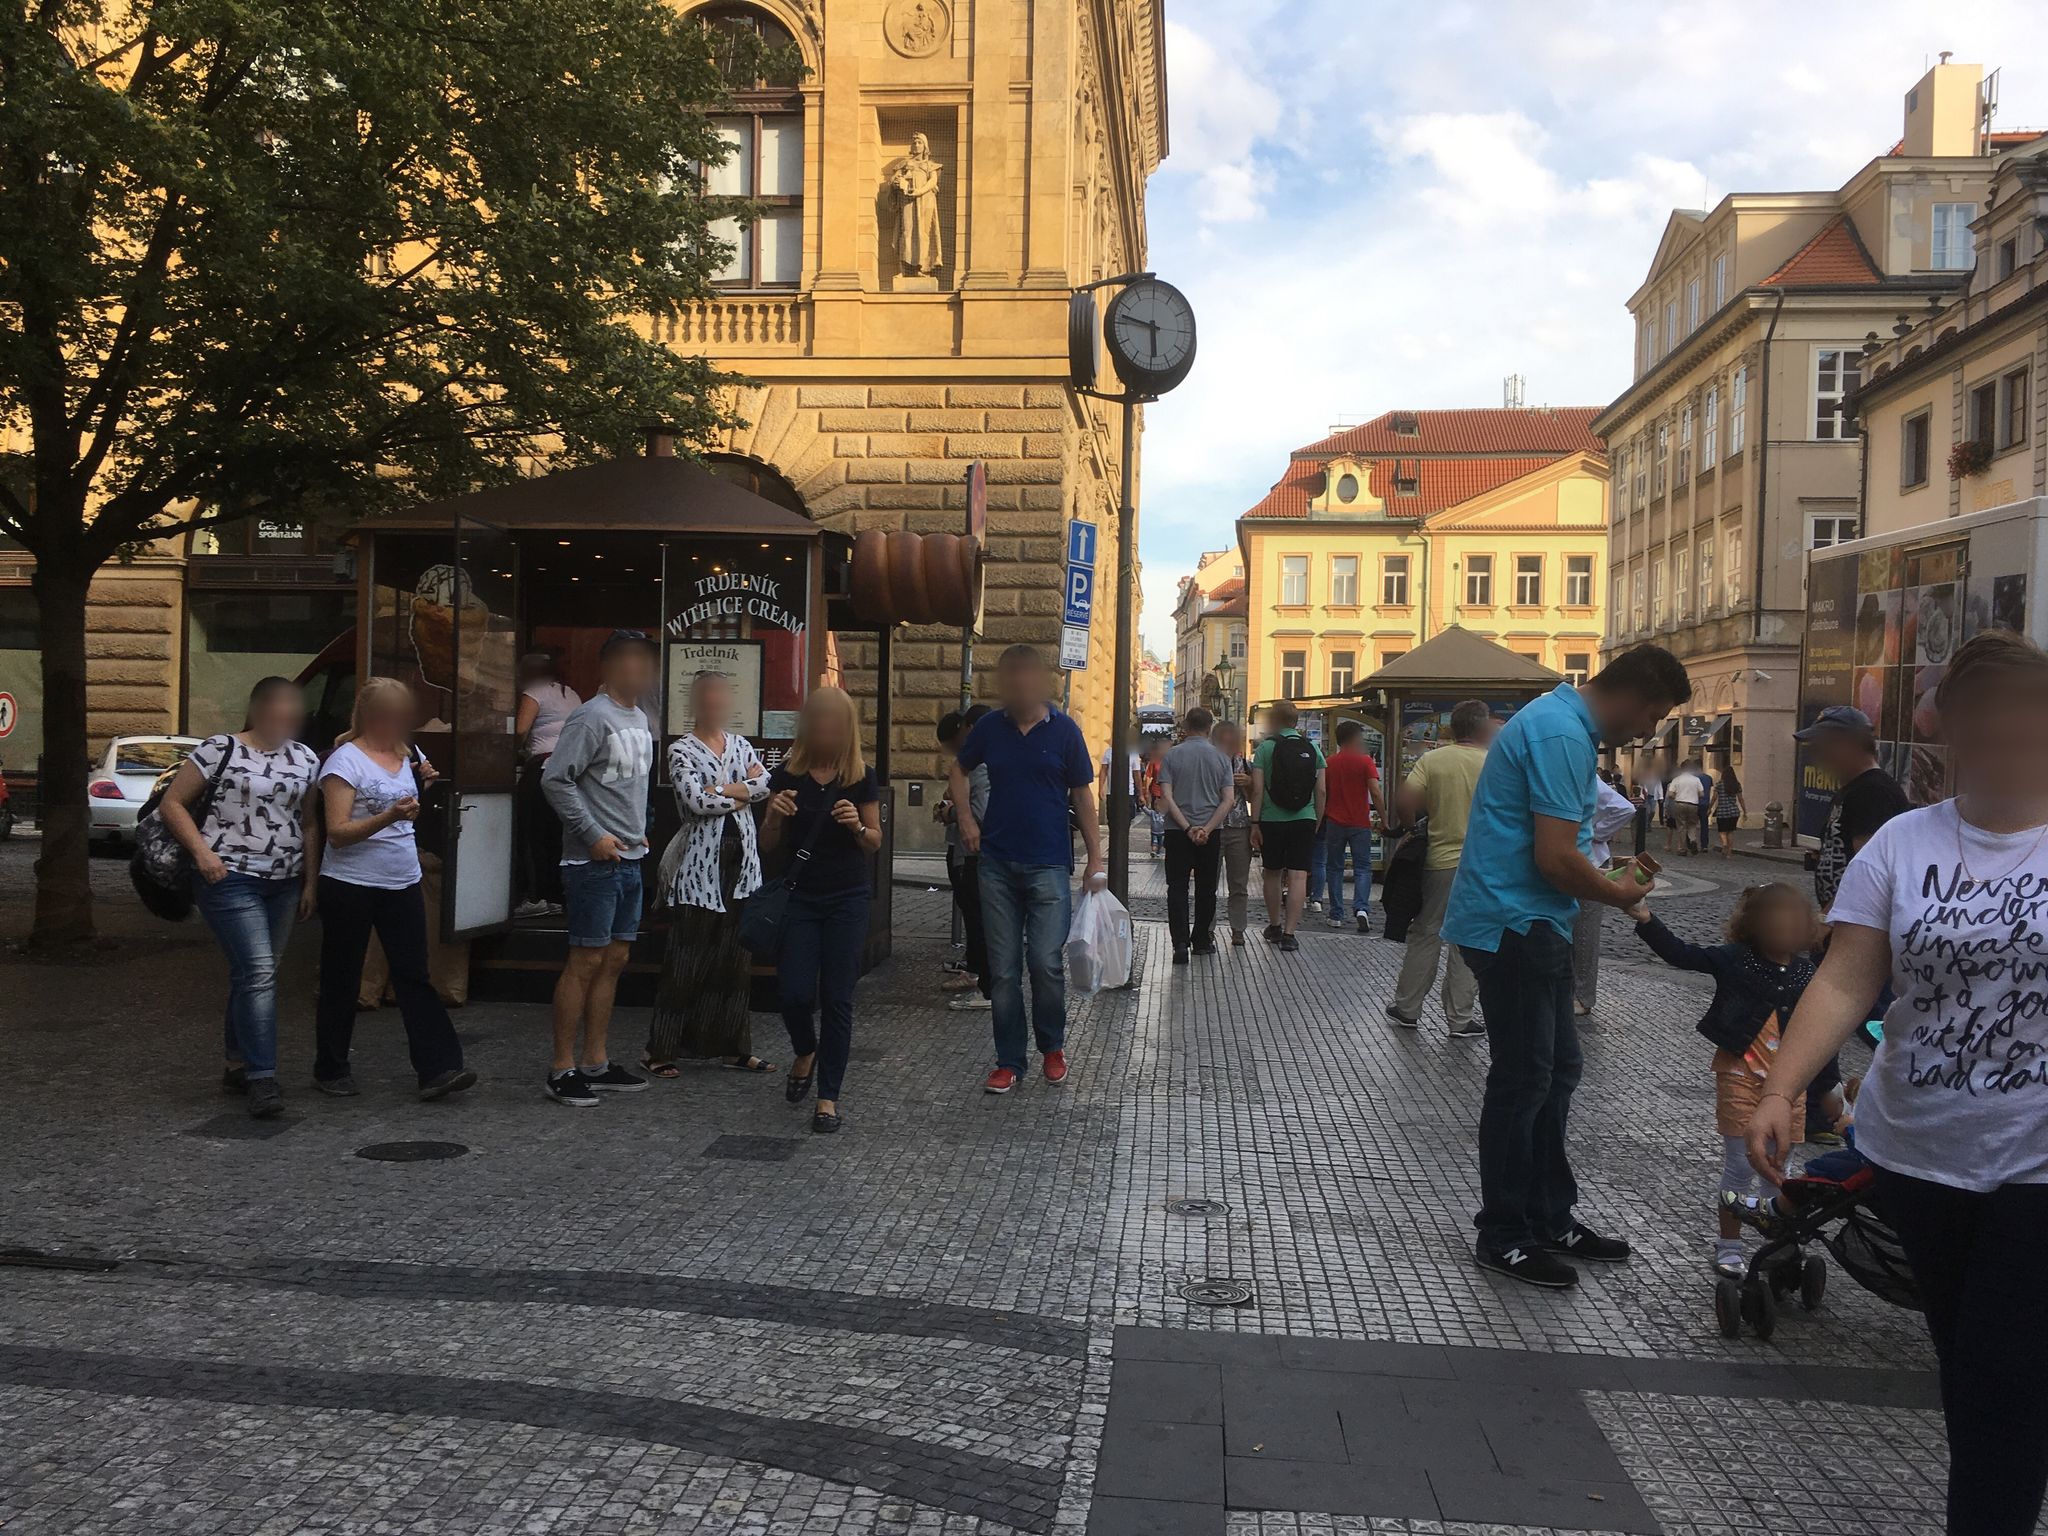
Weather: clear
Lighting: day
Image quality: good
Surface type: walking surface
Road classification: pedestrian, living_street
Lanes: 2, 1
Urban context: urban centre
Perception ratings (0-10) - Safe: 1.64, Lively: 9.5, Beautiful: 4.71, Boring: 5.84, Depressing: 0.86, Wealthy: 8.56